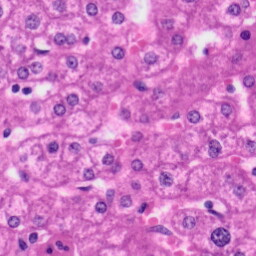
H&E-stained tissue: Liver